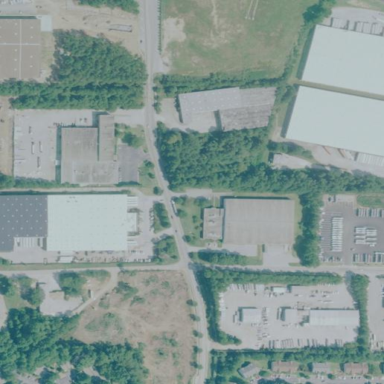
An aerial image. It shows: Industrial area.